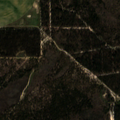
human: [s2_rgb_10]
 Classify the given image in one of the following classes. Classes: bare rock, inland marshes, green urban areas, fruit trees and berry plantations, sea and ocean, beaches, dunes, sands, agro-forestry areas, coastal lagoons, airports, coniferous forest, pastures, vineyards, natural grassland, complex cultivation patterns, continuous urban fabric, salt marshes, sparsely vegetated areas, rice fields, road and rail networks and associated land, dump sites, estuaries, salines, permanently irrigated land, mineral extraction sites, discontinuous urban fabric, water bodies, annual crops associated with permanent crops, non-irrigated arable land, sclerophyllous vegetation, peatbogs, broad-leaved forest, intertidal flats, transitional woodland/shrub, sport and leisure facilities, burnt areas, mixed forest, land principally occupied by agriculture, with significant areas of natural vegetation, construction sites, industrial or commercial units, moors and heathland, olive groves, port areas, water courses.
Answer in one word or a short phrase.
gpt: permanently irrigated land, broad-leaved forest, coniferous forest, transitional woodland/shrub